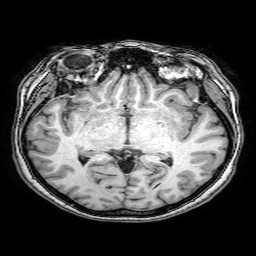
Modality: T1w
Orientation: coronal
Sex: female
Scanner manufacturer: philips
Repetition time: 0.008254 s
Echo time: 0.00382 s